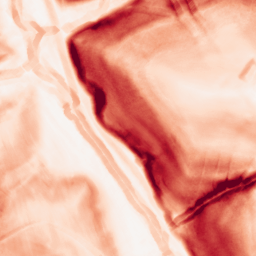
Category: morphological
Decomposition family: morphological_gradient
Decomposition parameters: size: 5
shape: diamond
Upsampling method: cubic_mitchell
Upsampling parameters: scale: 4
Upsampling scale: 4